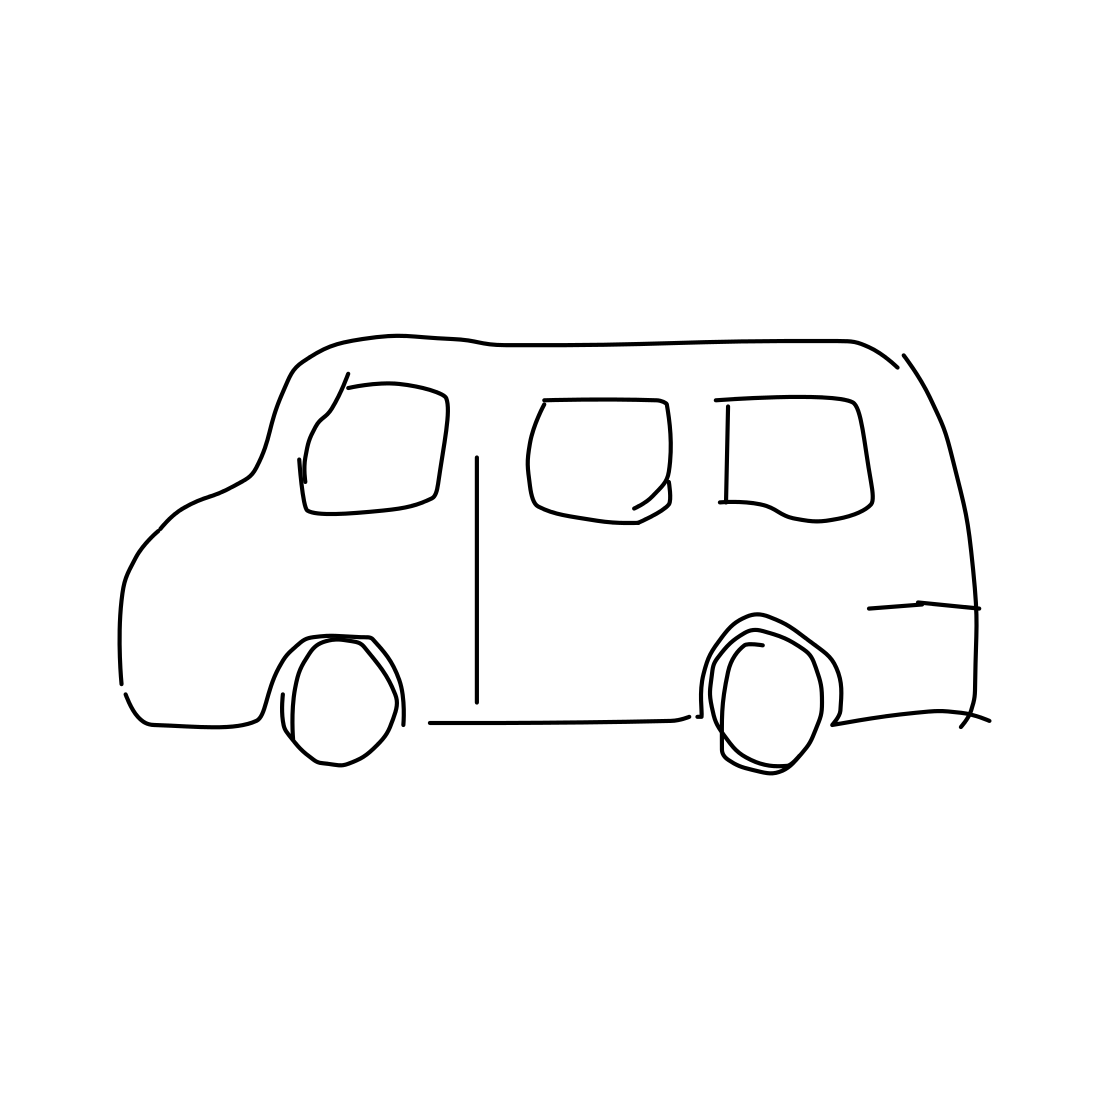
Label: van